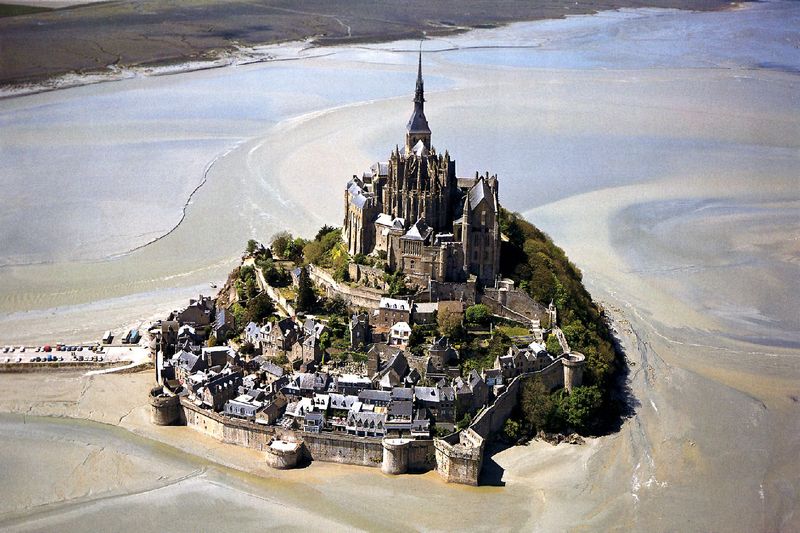
Titel: Klosterburg Mont-St-Michel
Standort: (F Bretagne) (EU - F - Bretagne)
Schlagwörter: berg, meer, bäume, frankreich, architektur, kirche, insel, gotik, turm, italien, dorf, mauer, atlantik, burg, kloster, festung, kathedrale, gotisch, nordsee, mittelmeer, wattenmeer, saint michel, st. michel, le mond saint michel, toztik, gefänginis